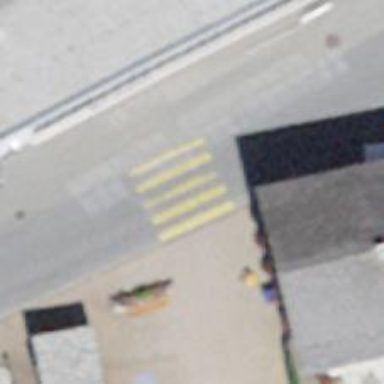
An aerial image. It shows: Uncontrolled zebra crossing on the road.